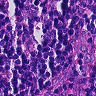
Metastatic tissue present: no